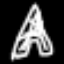
Label: The Eiffel Tower